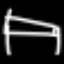
Label: bed